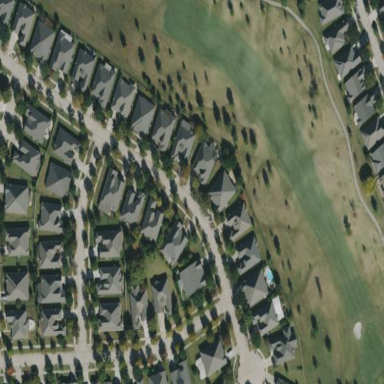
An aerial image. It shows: Golf rough area.